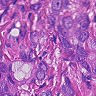
Metastatic tissue present: yes